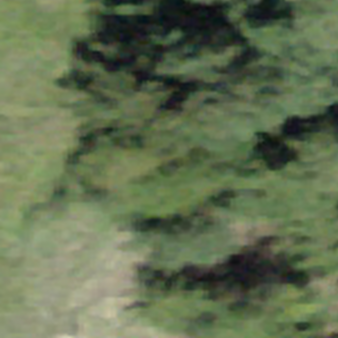
Label: other